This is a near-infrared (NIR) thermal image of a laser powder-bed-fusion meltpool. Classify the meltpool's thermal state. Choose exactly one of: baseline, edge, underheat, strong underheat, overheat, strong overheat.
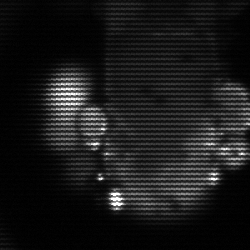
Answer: strong underheat